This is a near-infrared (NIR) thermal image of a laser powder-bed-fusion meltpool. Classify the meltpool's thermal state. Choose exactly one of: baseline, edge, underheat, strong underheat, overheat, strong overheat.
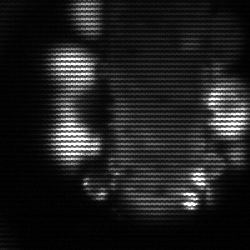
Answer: strong underheat